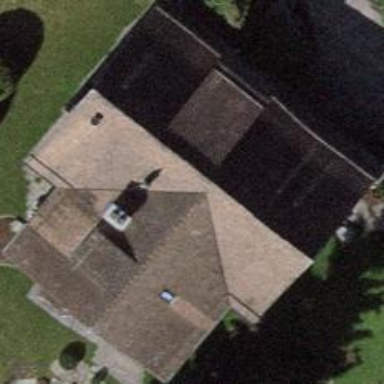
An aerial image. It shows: Building with gabled roof.